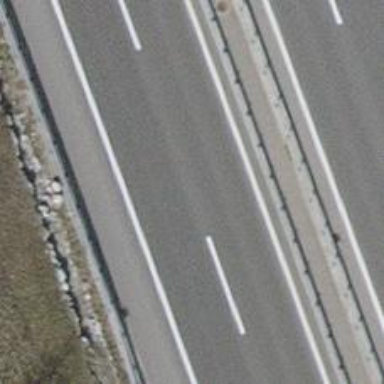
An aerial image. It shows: Asphalt motorway.